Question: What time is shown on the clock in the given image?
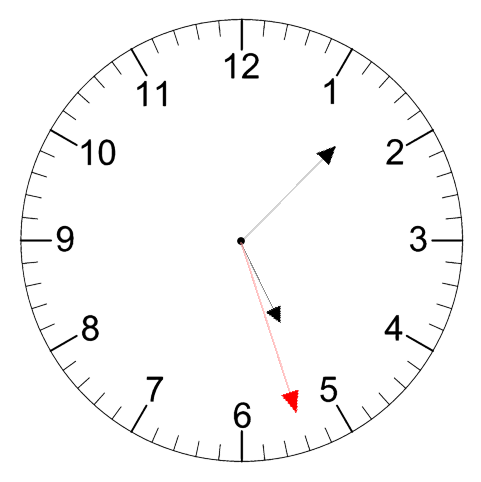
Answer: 05:07:27